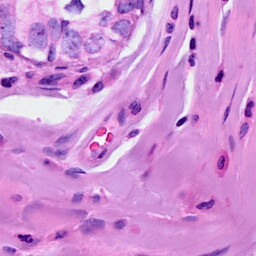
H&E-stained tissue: Breast